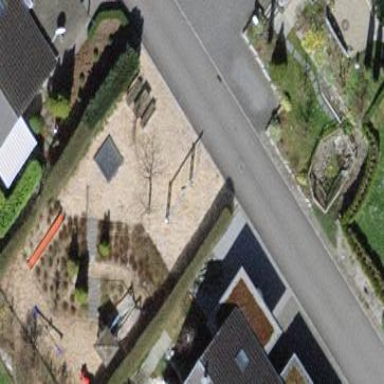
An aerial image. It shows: Playground area for leisure land.